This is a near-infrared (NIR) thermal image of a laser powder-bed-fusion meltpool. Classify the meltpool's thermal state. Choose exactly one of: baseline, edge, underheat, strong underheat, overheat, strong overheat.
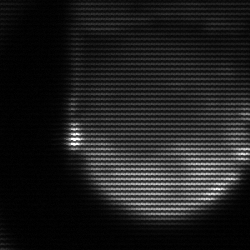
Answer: edge